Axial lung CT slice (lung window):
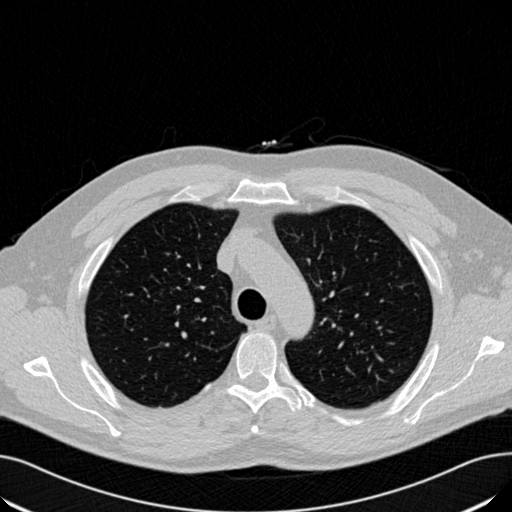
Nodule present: no